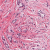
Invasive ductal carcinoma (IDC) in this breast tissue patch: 1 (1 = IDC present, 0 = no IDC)